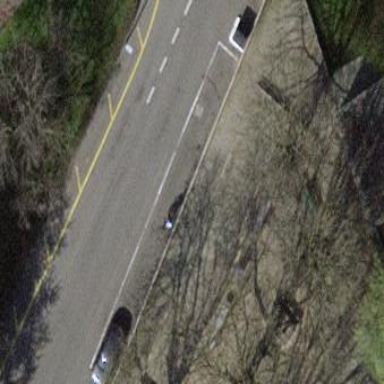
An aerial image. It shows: Street side parking area.